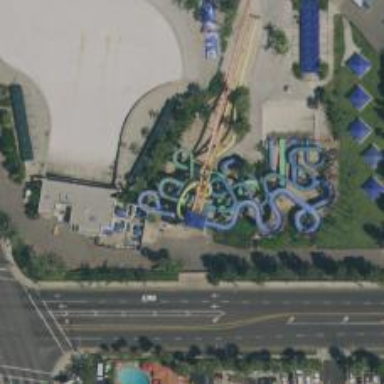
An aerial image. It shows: Water slide attraction.